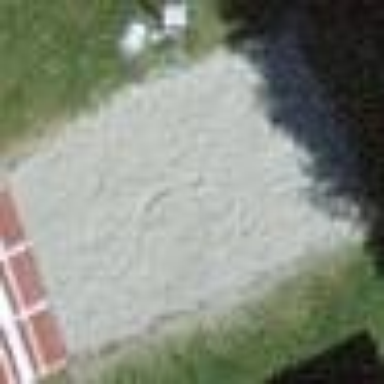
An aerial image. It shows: Sandy athletics track designed for long jump activities.